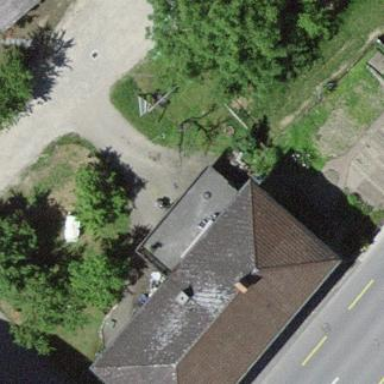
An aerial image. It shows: Residential building.